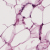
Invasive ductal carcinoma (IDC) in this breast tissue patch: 0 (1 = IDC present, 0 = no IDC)